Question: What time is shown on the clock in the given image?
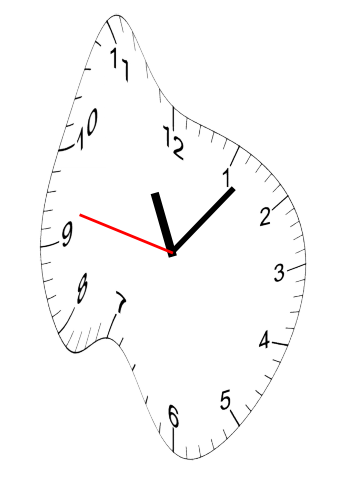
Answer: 11:06:47